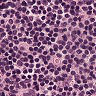
Metastatic tissue present: no